Question: I have infragistics control. I want to prevent users to select some configured dates or past dates(Disable the dates). Here is the example which i found in a train booking site. They disabled the past dates.

Thanks.
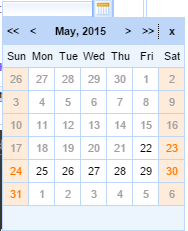
Answer: I don't have the Infragistics control to test this, but from studying the <URL>, you should be able to set a min and max date by:
'''
<XamDateTimeInput ...>
<XamDateTimeInput.ValueConstraint>
<ValueConstraint MinInclusive="Your min date" MaxInclusive="Your max date"/>
</XamDateTimeInput.ValueConstraint>
</XamDateTimeInput>
'''
I can't find a way to block a specific date range though. However, a few weeks ago I stumbled across this article on CodeProject, where the author has modified a regular WPF 'DatePicker'. His solution also includes support for 'Blackout Dates':
<URL>
You may use this post to modify your Infragistics 'XamDateTimeInput' control. I can't test or provide an example here, as like I said, I haven't purchased their controls.